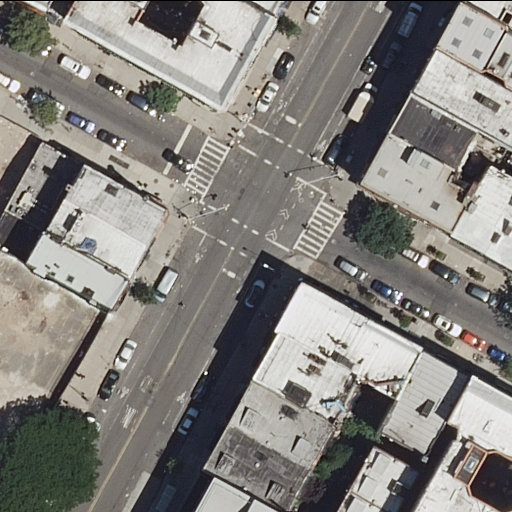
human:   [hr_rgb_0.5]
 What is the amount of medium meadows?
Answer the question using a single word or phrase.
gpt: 0

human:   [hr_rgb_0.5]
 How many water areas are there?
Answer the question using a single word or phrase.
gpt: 0

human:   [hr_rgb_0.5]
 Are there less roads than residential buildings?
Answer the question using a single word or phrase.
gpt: yes

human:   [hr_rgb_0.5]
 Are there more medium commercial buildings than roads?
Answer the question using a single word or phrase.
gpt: no

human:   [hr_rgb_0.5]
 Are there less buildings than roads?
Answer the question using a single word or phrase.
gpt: no

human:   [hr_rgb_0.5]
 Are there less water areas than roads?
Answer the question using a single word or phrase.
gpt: yes

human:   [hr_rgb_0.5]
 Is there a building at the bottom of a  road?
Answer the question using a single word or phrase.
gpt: yes

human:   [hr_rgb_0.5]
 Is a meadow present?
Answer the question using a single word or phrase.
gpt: no

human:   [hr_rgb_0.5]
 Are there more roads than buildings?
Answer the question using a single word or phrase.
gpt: no

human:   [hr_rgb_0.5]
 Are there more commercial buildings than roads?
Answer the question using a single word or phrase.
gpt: no

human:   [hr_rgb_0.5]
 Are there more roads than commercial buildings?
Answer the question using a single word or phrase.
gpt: yes

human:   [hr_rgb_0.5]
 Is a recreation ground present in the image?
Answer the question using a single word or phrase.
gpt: no

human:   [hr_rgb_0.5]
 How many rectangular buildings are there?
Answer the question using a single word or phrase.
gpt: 17

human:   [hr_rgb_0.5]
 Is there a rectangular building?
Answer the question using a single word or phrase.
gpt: yes

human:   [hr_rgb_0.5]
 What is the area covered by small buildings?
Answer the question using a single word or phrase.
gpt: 153m2

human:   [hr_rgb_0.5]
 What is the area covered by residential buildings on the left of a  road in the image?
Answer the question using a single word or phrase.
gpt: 444m2

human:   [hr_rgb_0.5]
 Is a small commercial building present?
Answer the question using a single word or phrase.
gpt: no

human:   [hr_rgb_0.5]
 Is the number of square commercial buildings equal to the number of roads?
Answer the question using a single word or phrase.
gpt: no

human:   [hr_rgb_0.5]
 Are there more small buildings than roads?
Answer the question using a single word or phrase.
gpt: yes

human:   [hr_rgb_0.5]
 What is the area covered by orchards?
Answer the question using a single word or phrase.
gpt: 0m2

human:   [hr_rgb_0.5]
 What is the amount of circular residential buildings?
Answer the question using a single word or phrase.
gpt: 0

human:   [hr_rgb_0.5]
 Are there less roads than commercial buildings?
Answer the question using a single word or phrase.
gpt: no

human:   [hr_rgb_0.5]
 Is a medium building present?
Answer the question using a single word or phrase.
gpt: yes

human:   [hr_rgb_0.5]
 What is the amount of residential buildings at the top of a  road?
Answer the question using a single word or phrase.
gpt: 10

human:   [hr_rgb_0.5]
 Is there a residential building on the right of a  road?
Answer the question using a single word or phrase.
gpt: yes

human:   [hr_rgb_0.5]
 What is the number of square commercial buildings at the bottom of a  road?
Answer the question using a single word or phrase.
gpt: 0

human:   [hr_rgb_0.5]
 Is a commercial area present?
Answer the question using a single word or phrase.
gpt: no

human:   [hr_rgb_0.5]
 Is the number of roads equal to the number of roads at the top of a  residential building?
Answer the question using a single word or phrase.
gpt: no

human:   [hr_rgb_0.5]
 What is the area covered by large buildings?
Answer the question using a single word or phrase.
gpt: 0m2

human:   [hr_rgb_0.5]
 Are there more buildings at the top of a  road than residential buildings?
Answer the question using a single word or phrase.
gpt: no

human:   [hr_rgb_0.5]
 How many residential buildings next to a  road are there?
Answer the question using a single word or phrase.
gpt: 24

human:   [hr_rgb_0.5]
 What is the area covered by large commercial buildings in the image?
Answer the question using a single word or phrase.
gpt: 0m2

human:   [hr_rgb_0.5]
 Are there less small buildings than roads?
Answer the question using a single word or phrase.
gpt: no

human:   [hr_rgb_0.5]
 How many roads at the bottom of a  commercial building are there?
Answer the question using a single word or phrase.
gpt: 0

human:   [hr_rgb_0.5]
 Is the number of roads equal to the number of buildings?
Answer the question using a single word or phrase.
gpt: no

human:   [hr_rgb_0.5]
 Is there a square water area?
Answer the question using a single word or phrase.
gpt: no